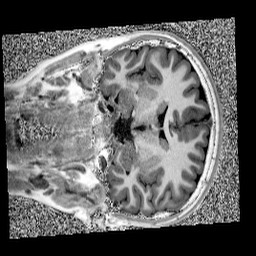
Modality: UNIT1
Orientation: coronal
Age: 10
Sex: male
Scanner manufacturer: siemens
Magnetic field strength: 3 T
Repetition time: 4 s
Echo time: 0.00303 s